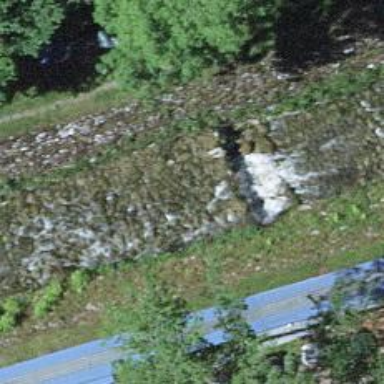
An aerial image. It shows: Retaining wall barrier along check dam waterway.